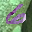
Label: 6